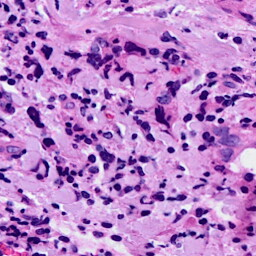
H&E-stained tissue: Breast